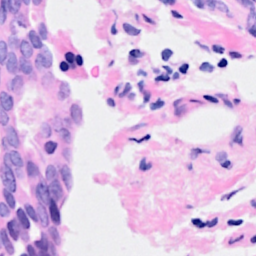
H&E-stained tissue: Breast